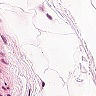
Metastatic tissue present: no